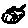
Label: bird